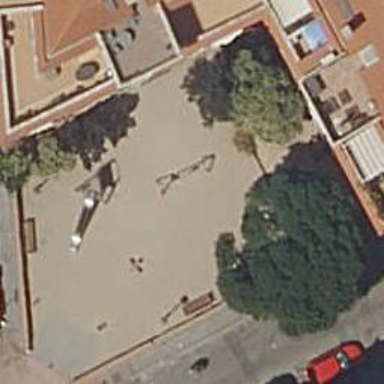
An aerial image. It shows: Playground with dirt/sand surface.